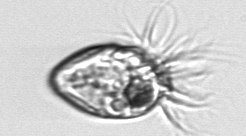
Label: Strombidium_morphotype1